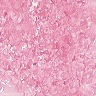
Metastatic tissue present: no